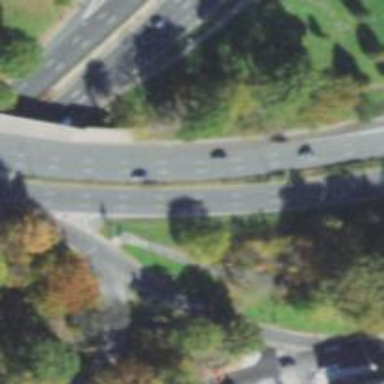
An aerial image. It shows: Trunk highway.